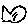
Label: fish